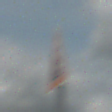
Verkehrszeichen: SteinschlagLinks
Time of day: Midday
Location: Outdoor (Suburban)
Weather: PartlyCloudy
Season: Summer
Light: Natural